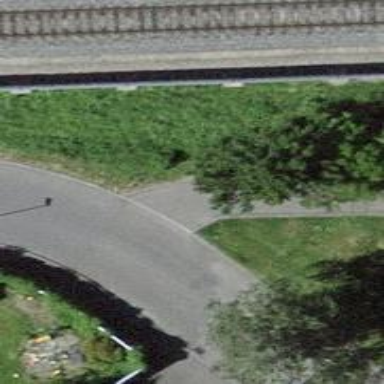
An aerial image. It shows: Residential road with asphalt surface. There is sidewalk on the left side.